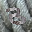
Label: 3